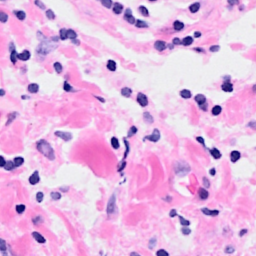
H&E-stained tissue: Breast